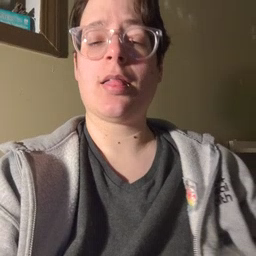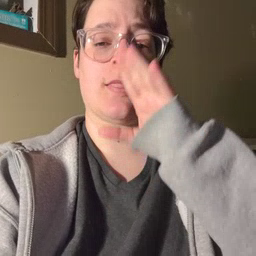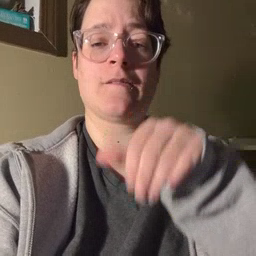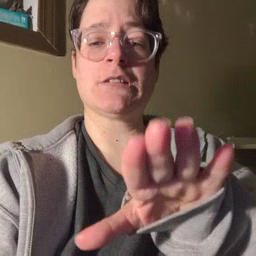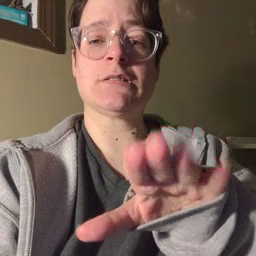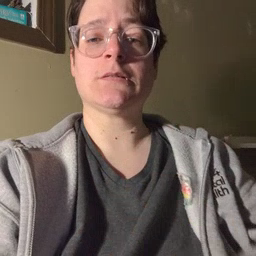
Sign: elephant